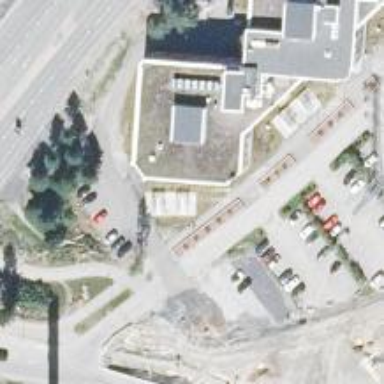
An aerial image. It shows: Asphalt cycleway.